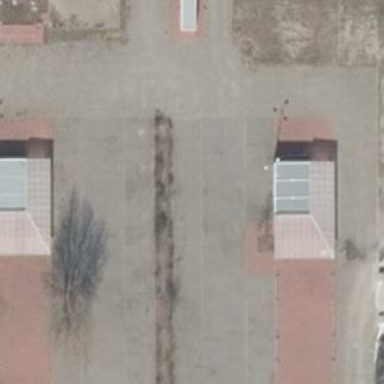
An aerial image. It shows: Parking area.